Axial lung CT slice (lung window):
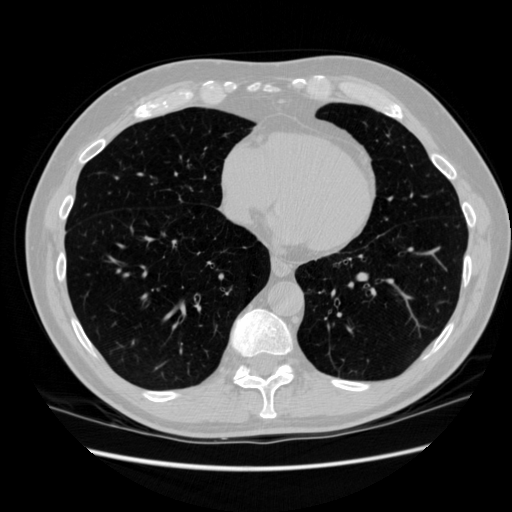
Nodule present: no